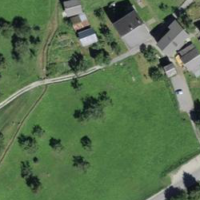
EUNIS habitat code: 55
Species observed at this site:
Pipistrellus pipistrellus